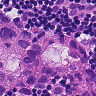
Metastatic tissue present: yes